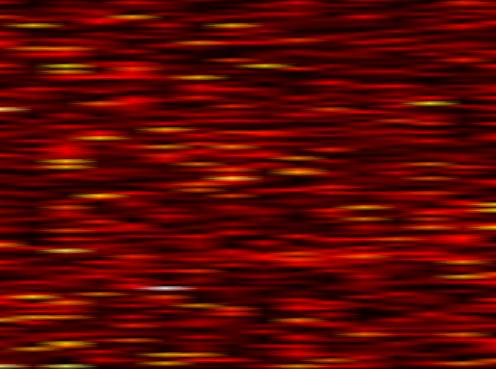
Label: UFMC